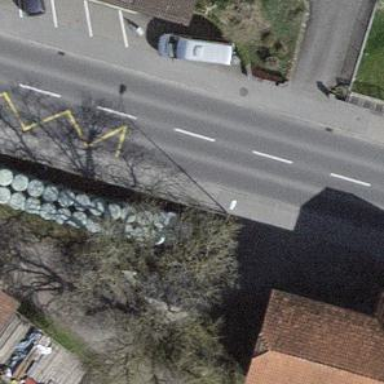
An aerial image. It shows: Platform for public transport. The platform is located by the road.